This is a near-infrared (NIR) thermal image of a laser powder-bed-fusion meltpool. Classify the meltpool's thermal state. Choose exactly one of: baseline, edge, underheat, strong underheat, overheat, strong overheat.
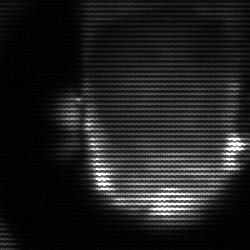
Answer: baseline